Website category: auto
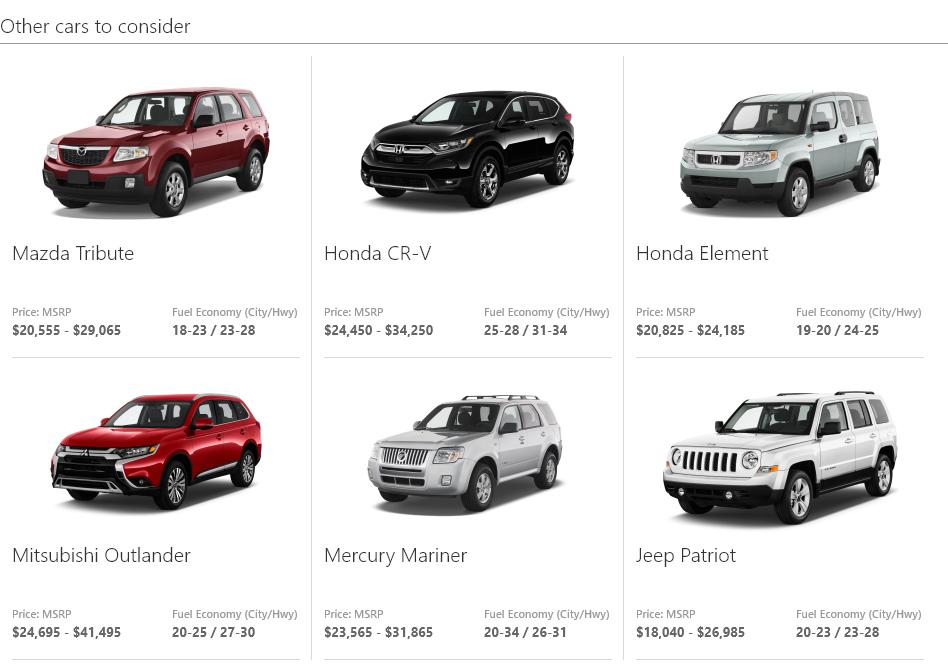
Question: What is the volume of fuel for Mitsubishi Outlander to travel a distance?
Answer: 20-25 / 27-30

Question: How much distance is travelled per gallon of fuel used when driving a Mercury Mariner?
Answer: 20-34 / 26-31

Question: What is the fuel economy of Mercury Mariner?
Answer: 20-34 / 26-31

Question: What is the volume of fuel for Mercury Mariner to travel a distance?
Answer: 20-34 / 26-31

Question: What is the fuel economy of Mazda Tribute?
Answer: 18-23 / 23-28

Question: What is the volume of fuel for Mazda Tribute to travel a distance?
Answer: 18-23 / 23-28

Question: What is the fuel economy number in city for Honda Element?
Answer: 19-20

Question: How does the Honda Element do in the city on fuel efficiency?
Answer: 19-20

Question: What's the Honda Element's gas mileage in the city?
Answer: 19-20

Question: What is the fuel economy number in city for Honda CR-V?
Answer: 25-28

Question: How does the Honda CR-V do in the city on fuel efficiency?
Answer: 25-28

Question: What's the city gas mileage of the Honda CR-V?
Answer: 25-28

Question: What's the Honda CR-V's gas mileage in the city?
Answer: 25-28

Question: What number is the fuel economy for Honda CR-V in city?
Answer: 25-28

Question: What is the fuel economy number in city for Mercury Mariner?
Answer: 20-34

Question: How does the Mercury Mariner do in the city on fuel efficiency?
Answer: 20-34

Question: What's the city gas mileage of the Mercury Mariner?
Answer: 20-34

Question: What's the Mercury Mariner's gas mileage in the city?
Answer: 20-34

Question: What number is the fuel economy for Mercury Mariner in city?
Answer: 20-34

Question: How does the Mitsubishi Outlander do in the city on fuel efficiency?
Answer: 20-25

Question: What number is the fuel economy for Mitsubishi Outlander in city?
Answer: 20-25

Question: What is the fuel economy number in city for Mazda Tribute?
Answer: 18-23

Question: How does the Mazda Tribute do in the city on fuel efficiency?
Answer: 18-23

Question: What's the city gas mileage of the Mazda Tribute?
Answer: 18-23

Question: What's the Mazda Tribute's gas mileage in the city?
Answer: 18-23

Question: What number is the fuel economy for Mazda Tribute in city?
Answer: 18-23

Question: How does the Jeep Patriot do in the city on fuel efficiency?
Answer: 20-23

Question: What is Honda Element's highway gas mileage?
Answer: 24-25

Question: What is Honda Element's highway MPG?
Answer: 24-25

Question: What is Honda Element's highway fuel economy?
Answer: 24-25

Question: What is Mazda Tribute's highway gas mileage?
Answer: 23-28

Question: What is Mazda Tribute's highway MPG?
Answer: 23-28

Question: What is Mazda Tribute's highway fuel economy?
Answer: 23-28

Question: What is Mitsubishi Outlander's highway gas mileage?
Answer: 27-30

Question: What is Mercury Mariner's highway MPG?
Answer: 26-31

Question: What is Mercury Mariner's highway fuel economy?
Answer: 26-31

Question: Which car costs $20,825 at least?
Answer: Honda Element

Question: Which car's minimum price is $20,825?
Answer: Honda Element

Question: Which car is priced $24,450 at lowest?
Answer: Honda CR-V

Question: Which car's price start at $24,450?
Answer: Honda CR-V

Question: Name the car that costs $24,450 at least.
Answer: Honda CR-V

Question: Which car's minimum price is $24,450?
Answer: Honda CR-V

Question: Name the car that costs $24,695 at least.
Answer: Mitsubishi Outlander

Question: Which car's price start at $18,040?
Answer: Jeep Patriot

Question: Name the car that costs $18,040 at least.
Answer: Jeep Patriot

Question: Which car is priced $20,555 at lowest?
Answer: Mazda Tribute

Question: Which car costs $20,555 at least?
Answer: Mazda Tribute

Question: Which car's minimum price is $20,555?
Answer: Mazda Tribute

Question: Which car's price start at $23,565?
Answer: Mercury Mariner

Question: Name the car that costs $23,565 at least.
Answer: Mercury Mariner

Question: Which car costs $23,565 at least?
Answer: Mercury Mariner

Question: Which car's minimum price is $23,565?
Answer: Mercury Mariner

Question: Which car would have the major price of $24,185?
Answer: Honda Element

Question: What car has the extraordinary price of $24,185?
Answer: Honda Element

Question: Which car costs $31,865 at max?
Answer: Mercury Mariner

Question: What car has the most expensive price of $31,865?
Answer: Mercury Mariner

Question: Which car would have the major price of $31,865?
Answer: Mercury Mariner

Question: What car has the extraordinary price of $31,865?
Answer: Mercury Mariner

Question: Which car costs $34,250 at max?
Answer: Honda CR-V

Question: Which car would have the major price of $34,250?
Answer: Honda CR-V

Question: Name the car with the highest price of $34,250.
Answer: Honda CR-V

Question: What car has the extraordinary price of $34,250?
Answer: Honda CR-V

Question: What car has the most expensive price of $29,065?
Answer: Mazda Tribute

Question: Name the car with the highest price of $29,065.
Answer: Mazda Tribute